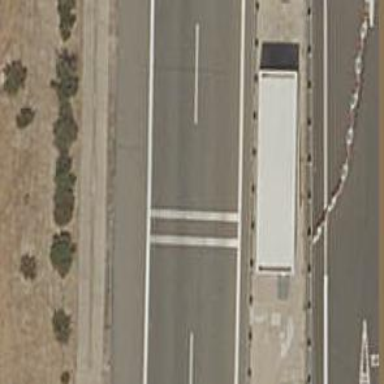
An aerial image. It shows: Rumble strip for traffic calming.